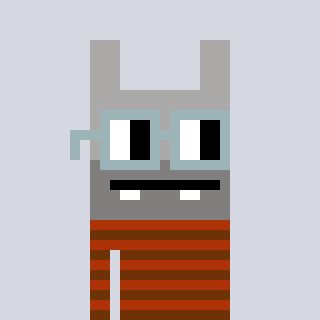
a pixel art character with square dark gray glasses, a rabbit-shaped head and a hotbrown-colored body on a cool background